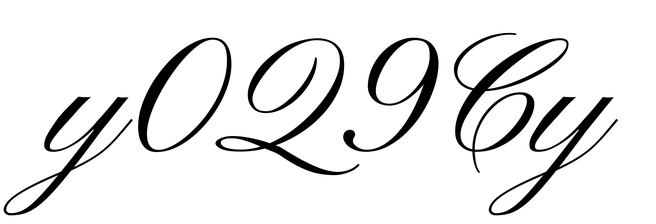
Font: PinyonScript-Regular